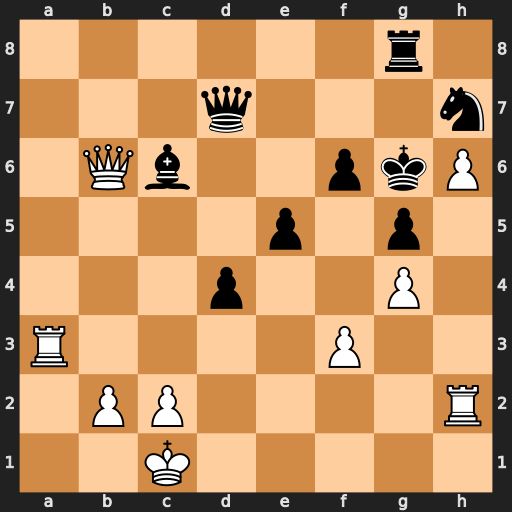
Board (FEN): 6r1/3q3n/1Qb2pkP/4p1p1/3p2P1/R4P2/1PP4R/2K5
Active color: w
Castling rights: -
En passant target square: -
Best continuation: Ra7 Qxa7 Qxa7